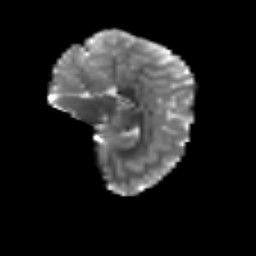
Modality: T2w
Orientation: sagittal
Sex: female
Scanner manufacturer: siemens
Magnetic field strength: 3 T
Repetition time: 5 s
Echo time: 0.071 s